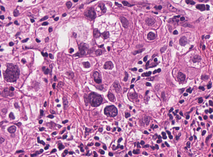
Tumor epithelial tissue: yes
Tumor-associated stroma tissue: yes
Normal tissue: no